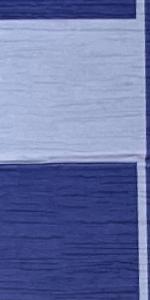
Label: Empty